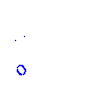
Particle: proton